Interaction volume radius: 10 \u00c5
Interaction volume height: 10 \u00c5
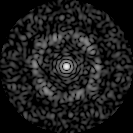
Disorder parameter: 0.8081